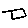
Label: square